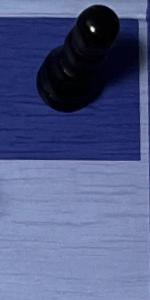
Label: Empty